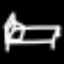
Label: bed